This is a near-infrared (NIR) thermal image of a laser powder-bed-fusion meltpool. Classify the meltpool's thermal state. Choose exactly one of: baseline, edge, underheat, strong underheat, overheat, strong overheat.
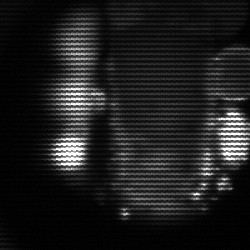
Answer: strong underheat